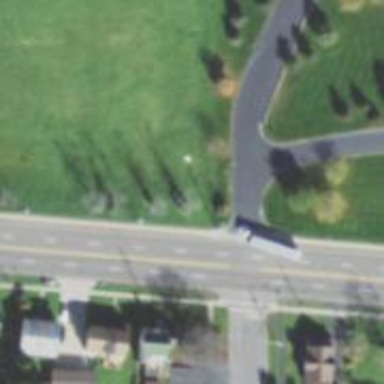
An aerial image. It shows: Road with stop sign.